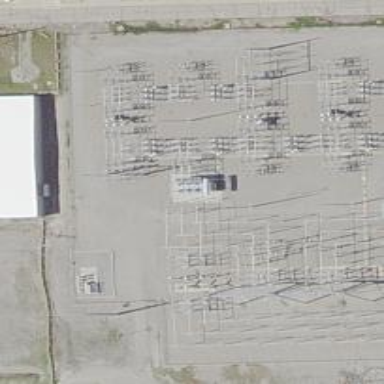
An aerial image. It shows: Switch for power supply.